Question: Even today, one frequently sees character encoding problems with significant frequency. Take for example this recent job post:

I have recently seen that exact error on websites, in popular IM programs, and in the background graphics on CNN.
My two-part question:
- -
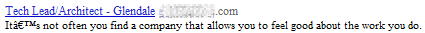
Answer: >
This will occur when the conversion between characters and bytes has taken place using the wrong charset. Computers handles data as bytes, but to represent the data in a sensible manner to humans, it has to be converted to characters (strings). This conversion takes place based on a charset of which there are many different ones.
In the particular ''' example, this is a typical CP1252 representation of the <URL>, then you'll see that those bytes represent exactly the characters 'a', 'EUR' and '™️'.
This can be caused by the website not having read in the original source properly (it should have used CP1252 for this), or is displaying an UTF-8 page with the wrong 'charset=CP1252' attribute in 'Content-Type' response header (or the attribute is missing; on Windows machines the default charset of CP1252 would be used then).
---
>
Ensure that you read the characters from arbitrary byte stream sources (e.g. a file, an URL, a network socket, etc) using a known and predefinied charset. Then, ensure that you're consistently storing, writing and sending it using an Unicode charset, preferably UTF-8.
If you're familiar with Java (your question history confirms this), you may find <URL> useful.